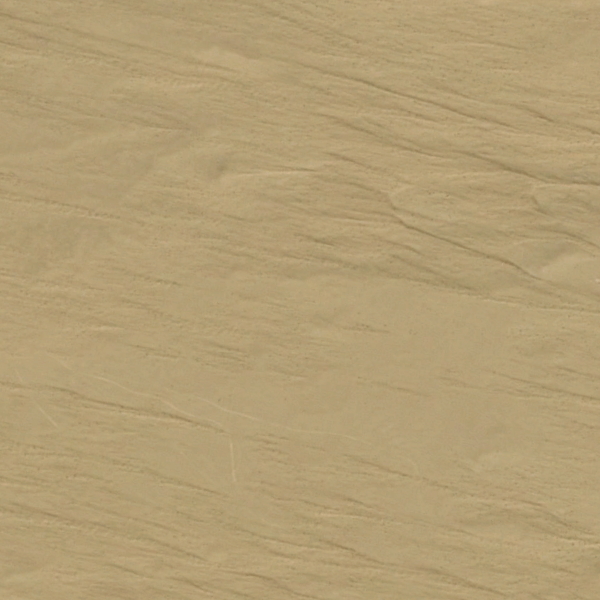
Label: Desert